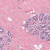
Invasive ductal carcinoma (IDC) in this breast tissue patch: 0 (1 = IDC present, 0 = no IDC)